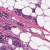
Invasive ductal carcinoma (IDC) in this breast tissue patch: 1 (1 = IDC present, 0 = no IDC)